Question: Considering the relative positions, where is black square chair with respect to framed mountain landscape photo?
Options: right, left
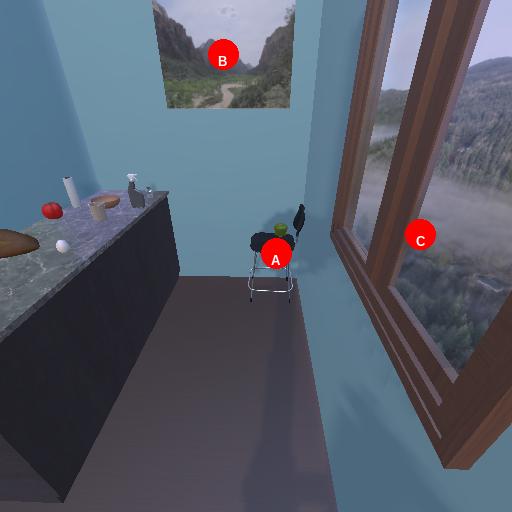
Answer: right